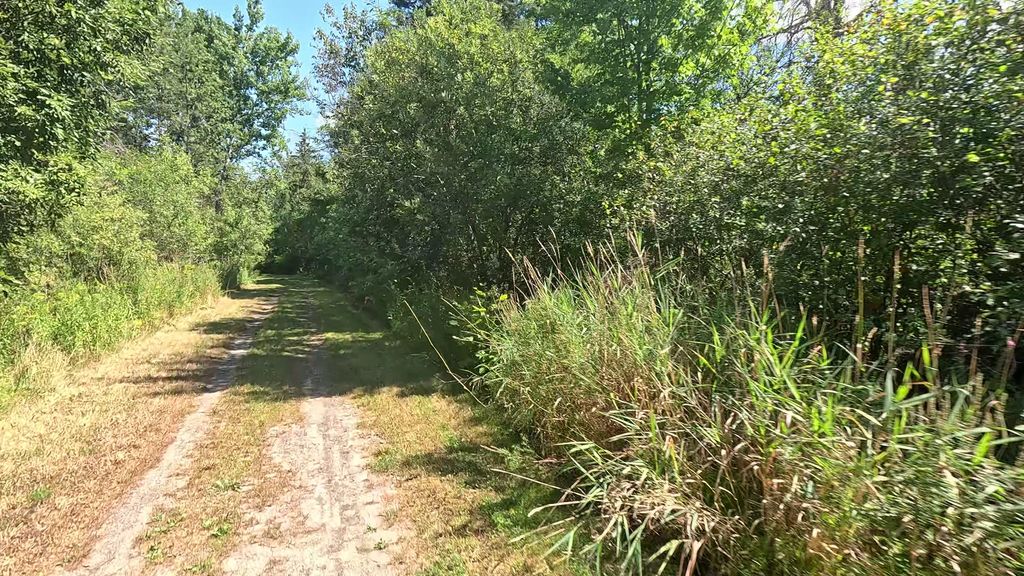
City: ottawa-gatineau